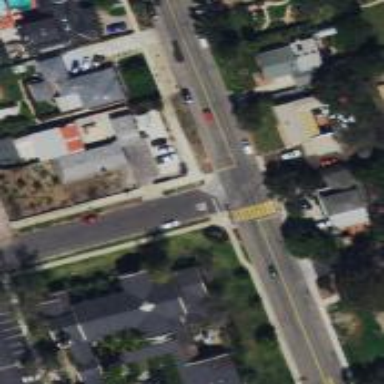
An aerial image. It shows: Marked road crossing.